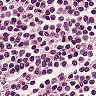
Metastatic tissue present: no